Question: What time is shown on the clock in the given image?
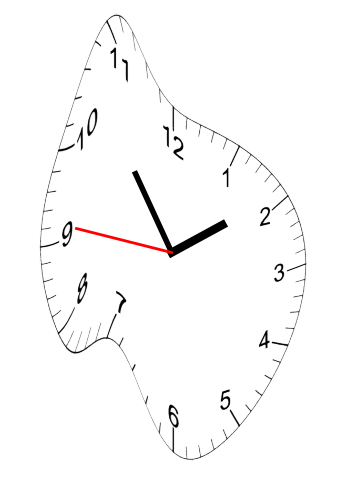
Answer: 01:53:46